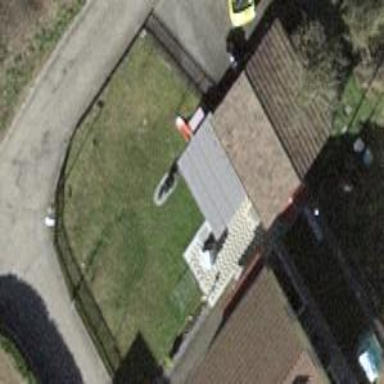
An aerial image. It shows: Gabled-roof garage with rosy brown colored roof. The roof is oriented across the structure.